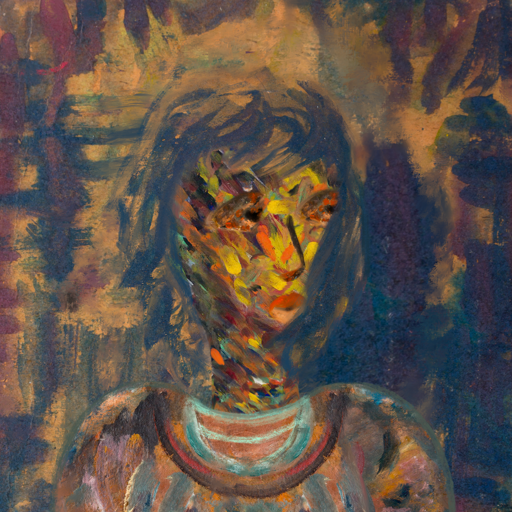
Background: InTheSun, Head And Neck Side: An_Impression, Face Side: Gypsy_Queen, Bust: Boggyland, Hair Side: In_The_Sun, Head Accessory: Blank, Second Necklace: Blank, Necklace: Blank, Baby: Blank